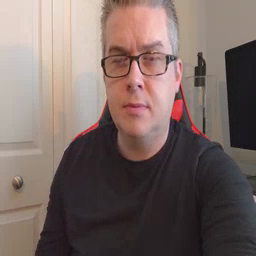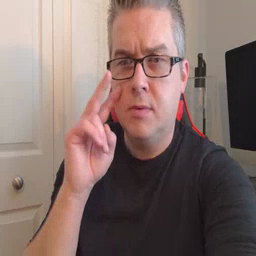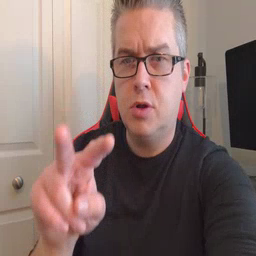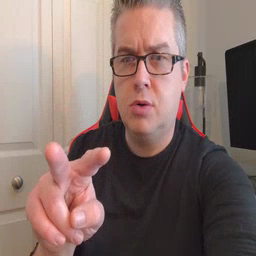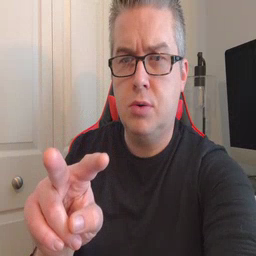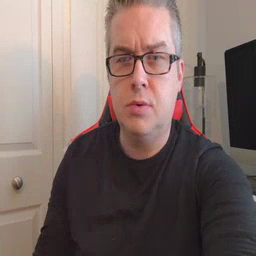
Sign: look